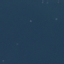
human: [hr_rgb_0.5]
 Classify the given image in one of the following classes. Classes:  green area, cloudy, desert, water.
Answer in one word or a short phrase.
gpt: water